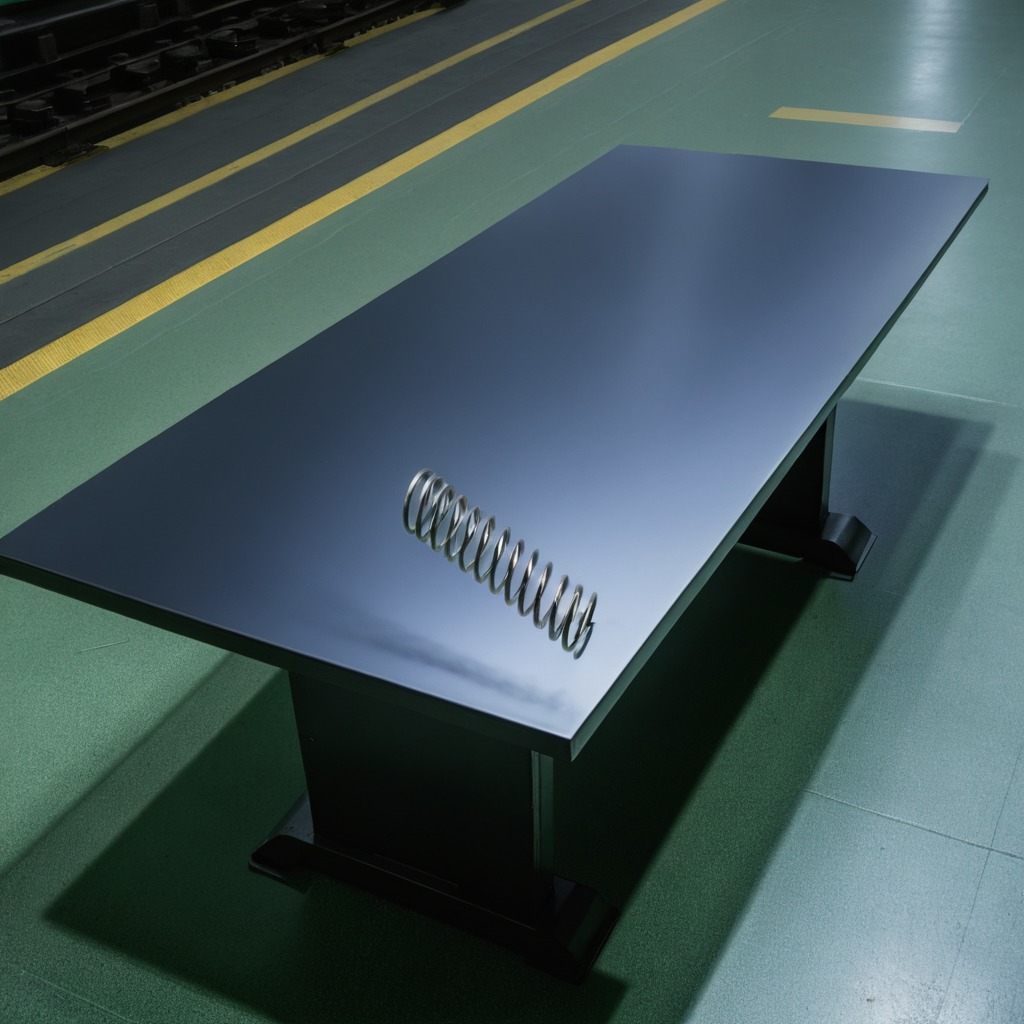
A coiled metal spring lies on the table in the railway signal maintenance room.